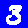
Digit: 3